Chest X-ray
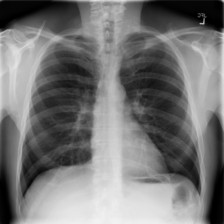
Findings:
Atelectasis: negative
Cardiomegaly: negative
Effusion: negative
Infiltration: negative
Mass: negative
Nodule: negative
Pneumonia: negative
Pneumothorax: negative
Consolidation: negative
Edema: negative
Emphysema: negative
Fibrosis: negative
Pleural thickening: negative
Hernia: negative